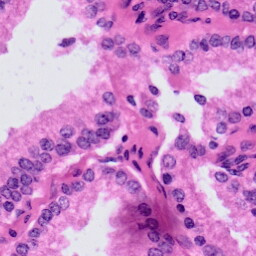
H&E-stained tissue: Prostate